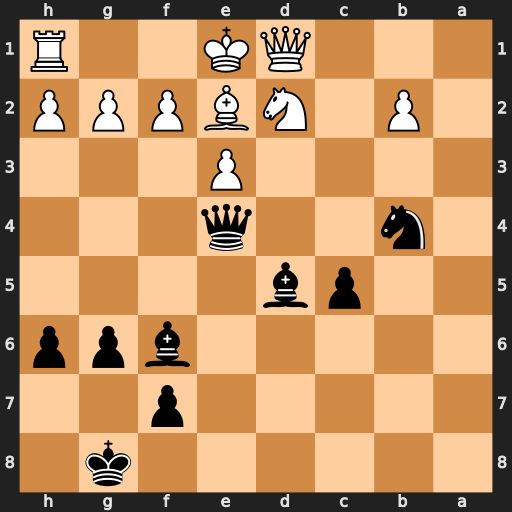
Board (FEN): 6k1/5p2/5bpp/2pb4/1n2q3/4P3/1P1NBPPP/3QK2R
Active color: b
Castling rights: K
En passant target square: -
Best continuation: Nc2+ Qxc2 Qxc2